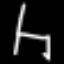
Label: chair